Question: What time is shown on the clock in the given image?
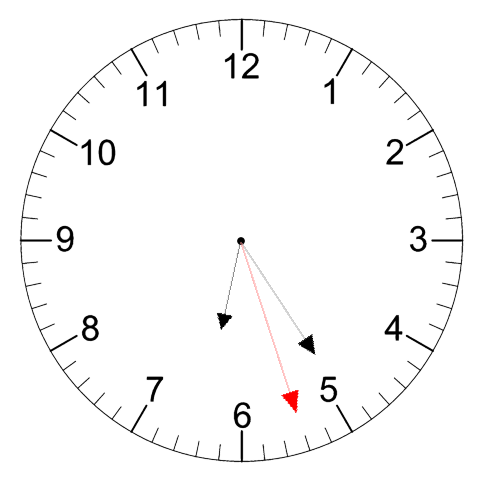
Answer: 06:24:27